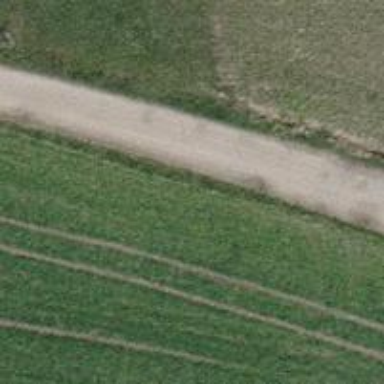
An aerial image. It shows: Compacted track with grade2 level.